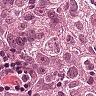
Metastatic tissue present: yes